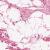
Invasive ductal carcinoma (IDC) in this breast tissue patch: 0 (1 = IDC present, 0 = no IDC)